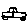
Label: car